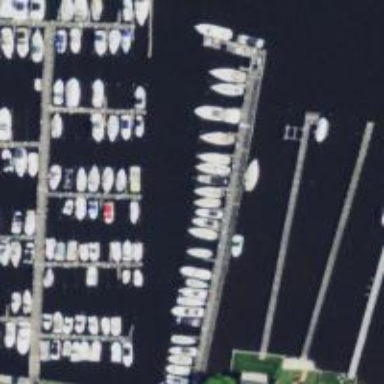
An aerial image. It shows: Marina area for leisure land.